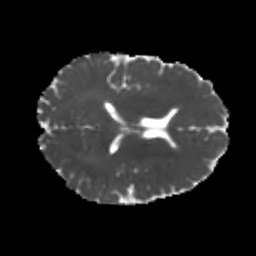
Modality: MD
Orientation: axial
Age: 23
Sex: male
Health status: healthy
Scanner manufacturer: philips
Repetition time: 7.386 s
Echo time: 0.08599 s